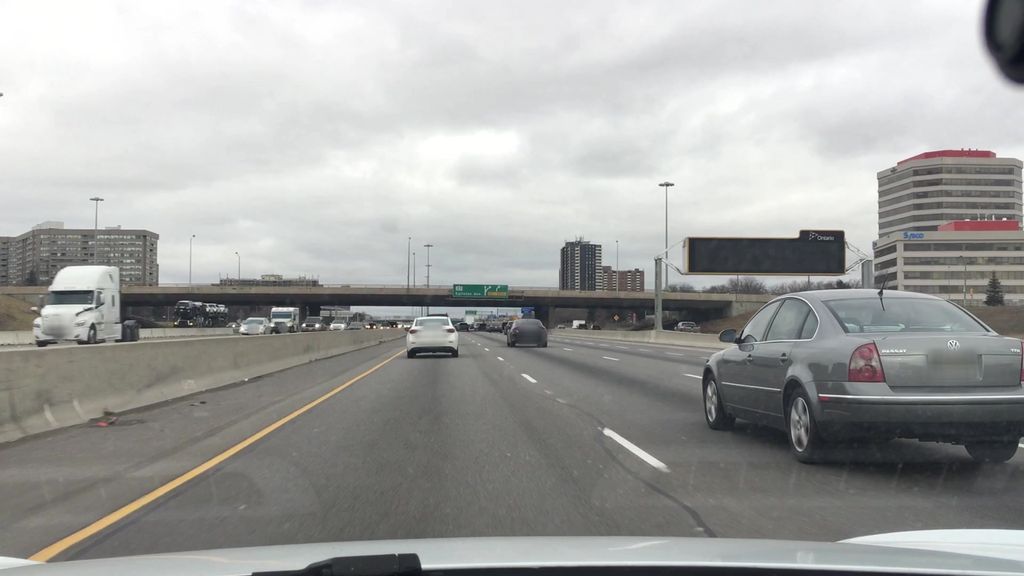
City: toronto